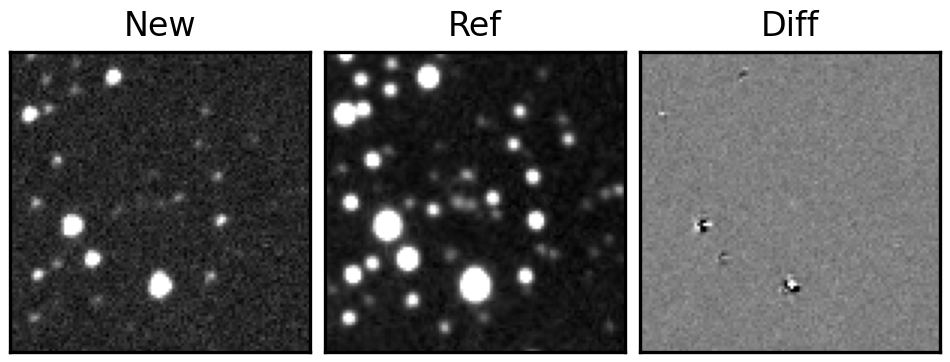
Label: real